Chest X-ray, PA view. Patient: 24 years old, sex M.
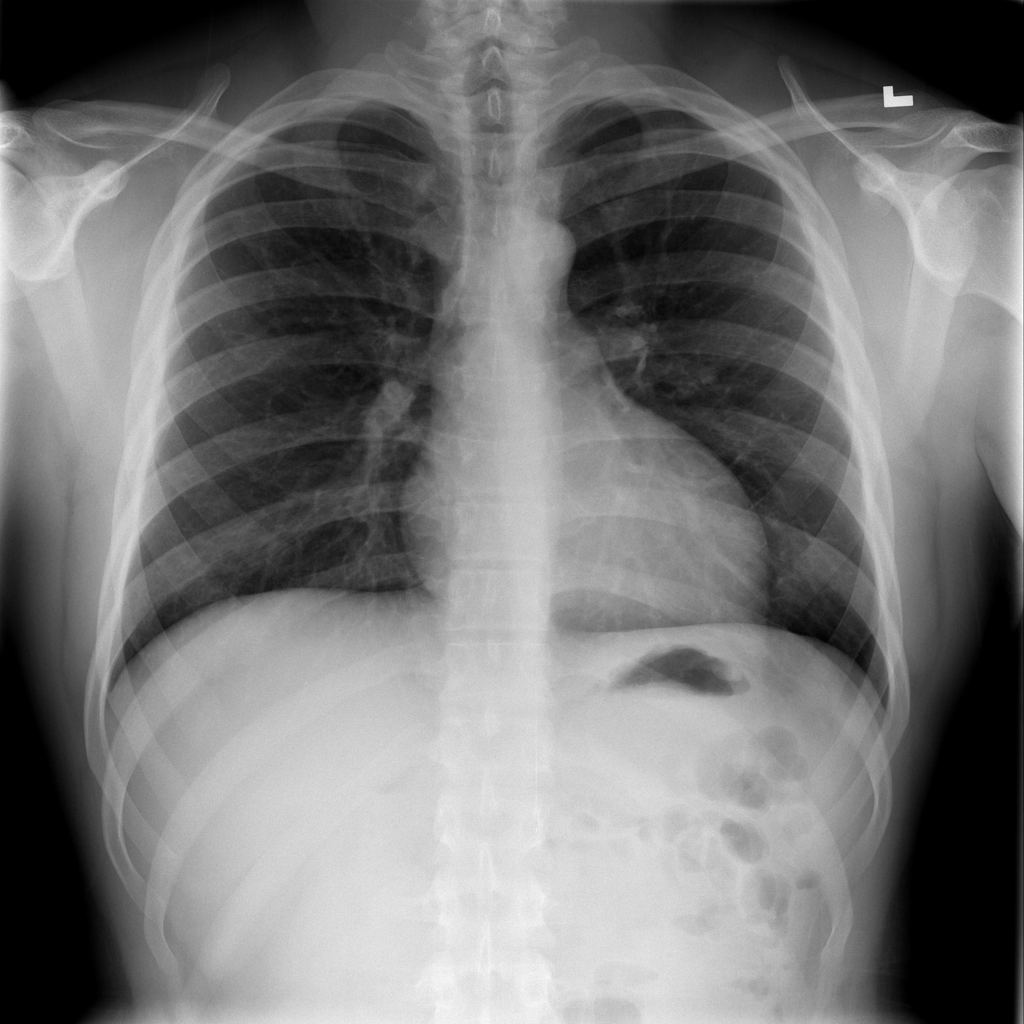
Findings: No Finding